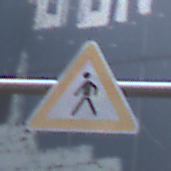
Verkehrszeichen: FussgaengerRechts
Umgebung: Outdoor, Urban
Tageszeit: MorningAfternoon
Wetter: PartlyCloudy
Licht: Natural
Jahreszeit: NotSpecified
Kontrast: LowContrast